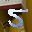
Label: 5